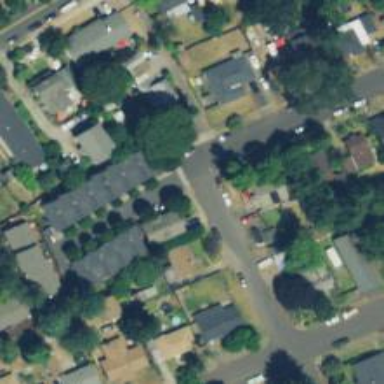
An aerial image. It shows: Residential road with sidewalk on the left side.